Question: Count the number of objects in the diagram.
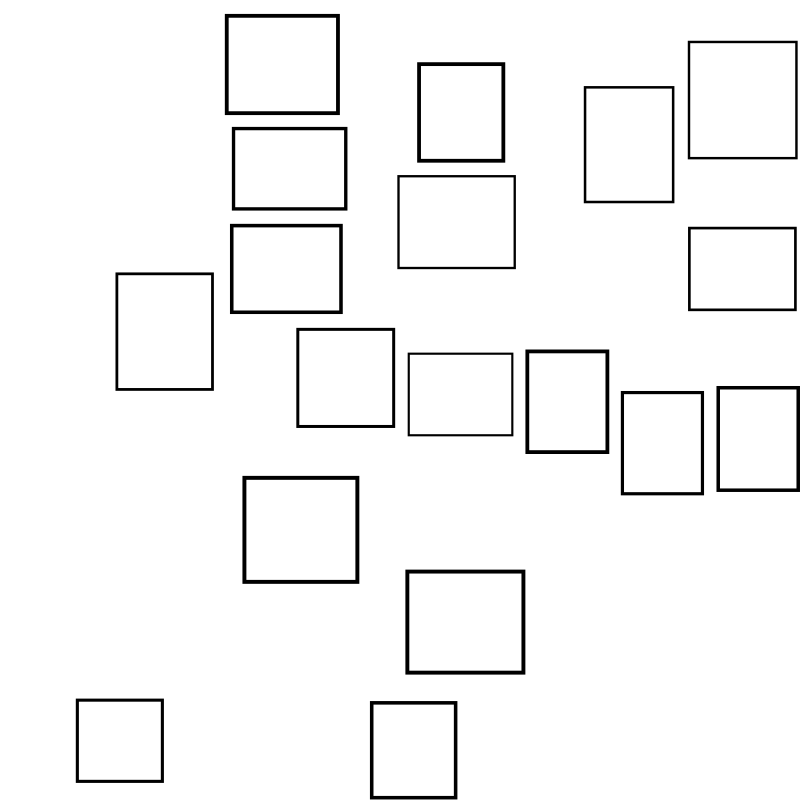
Answer: 18